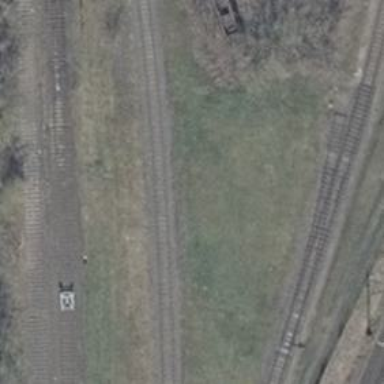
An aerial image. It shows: Railway yard in service.